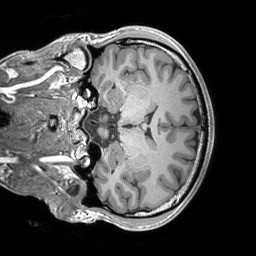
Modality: T1w
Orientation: coronal
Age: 23